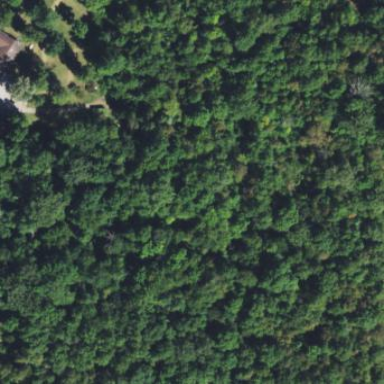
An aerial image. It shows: Serene woodland landscape.